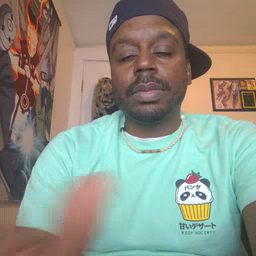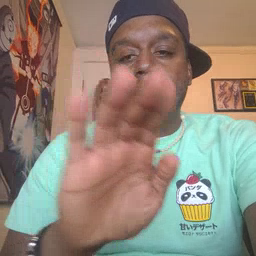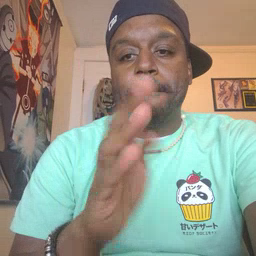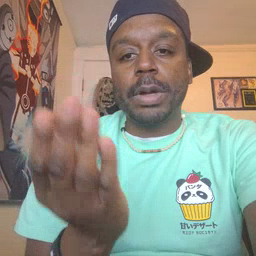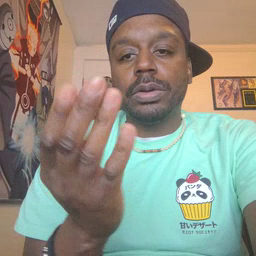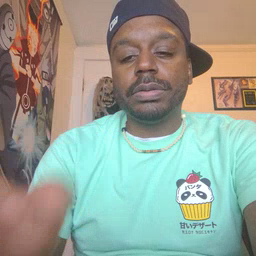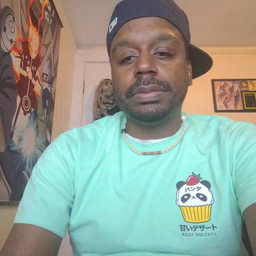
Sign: book